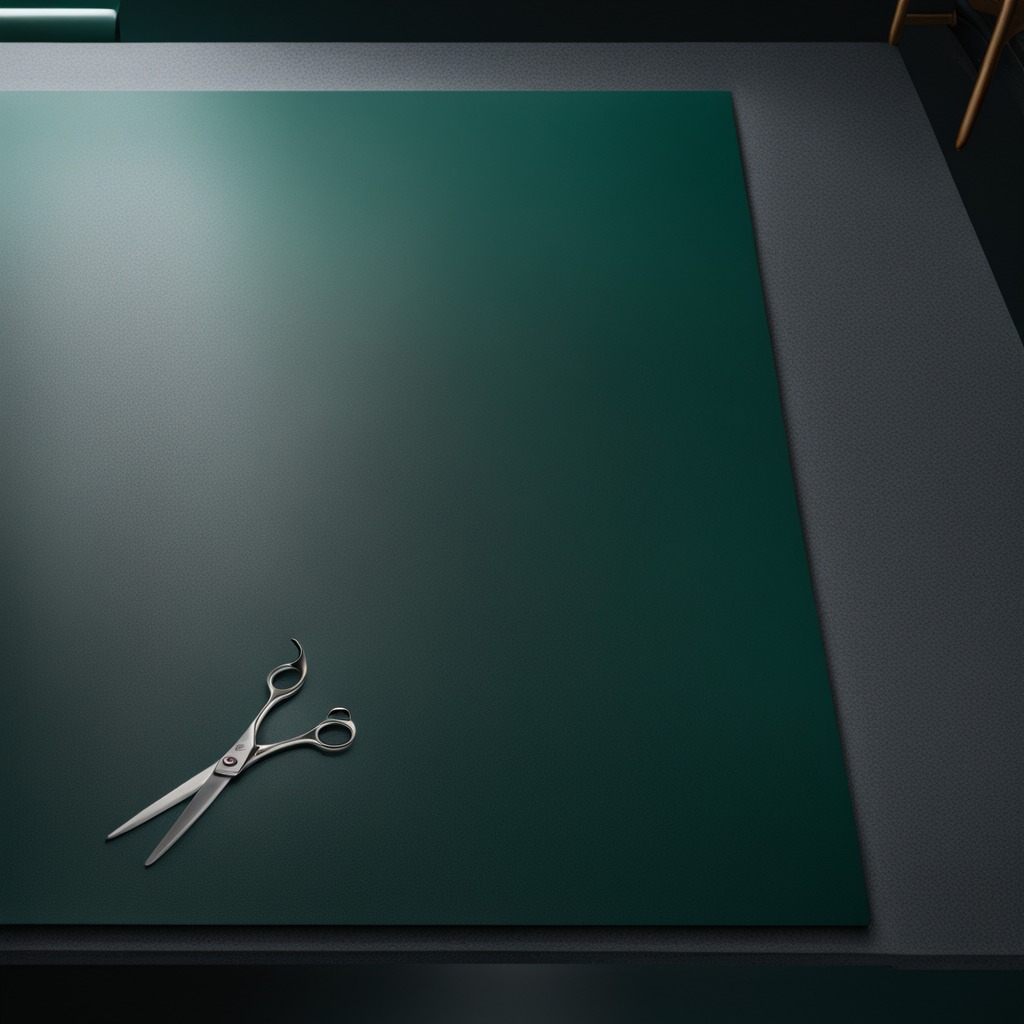
A scissor is lying on the clean granite tabletop inside a workshop at night dim ambient light soft shadows worn but beneath the mat.